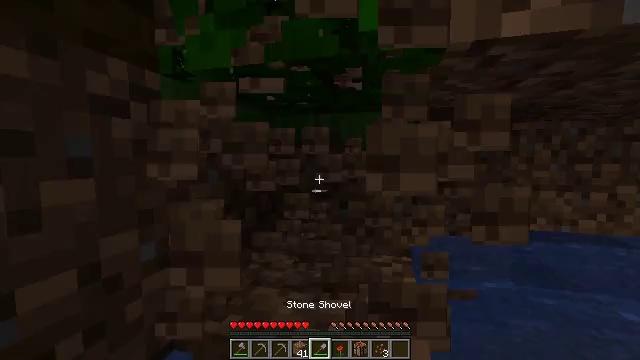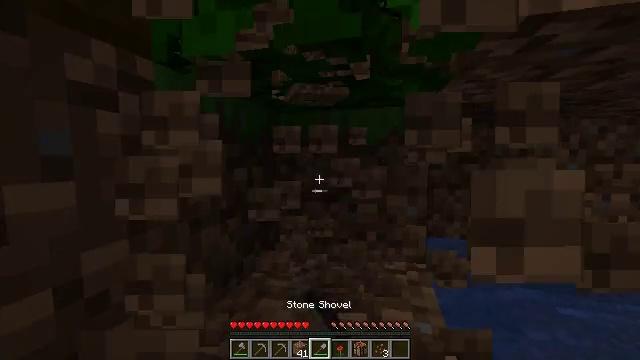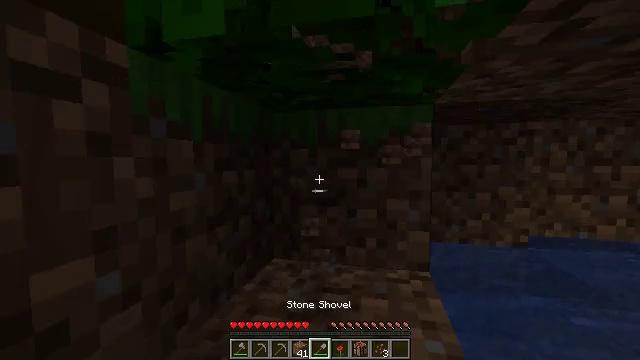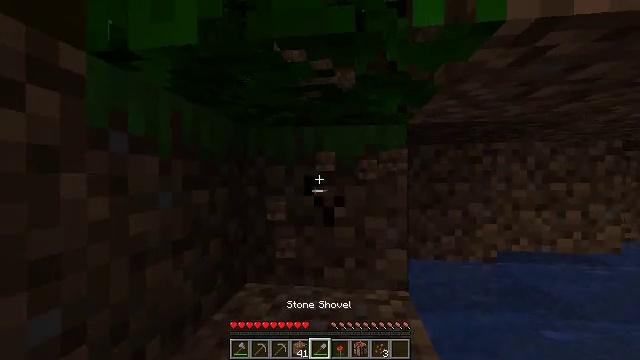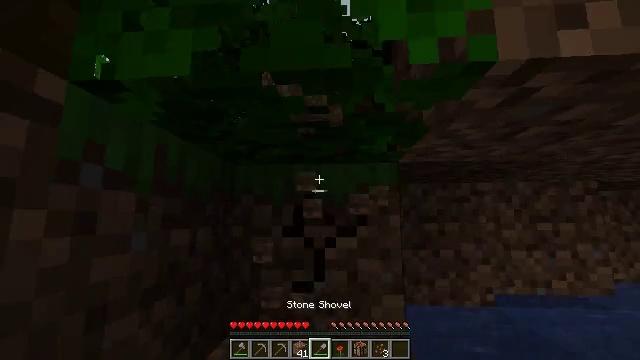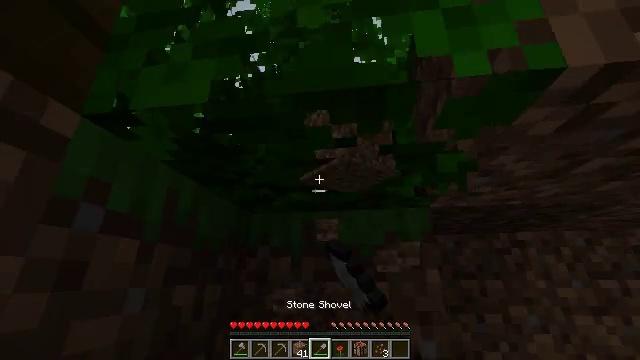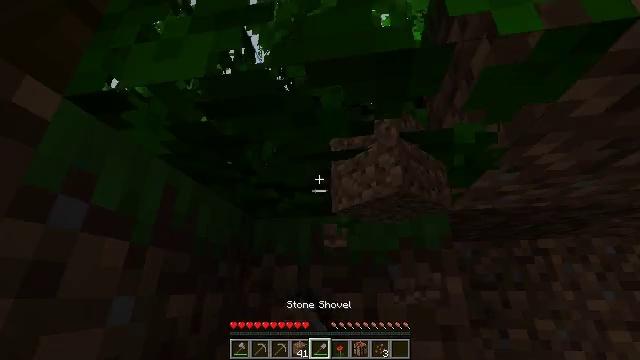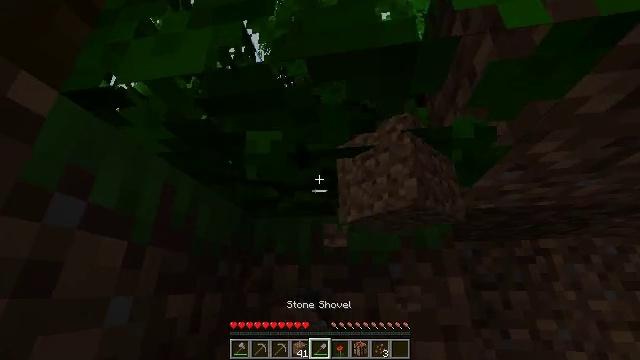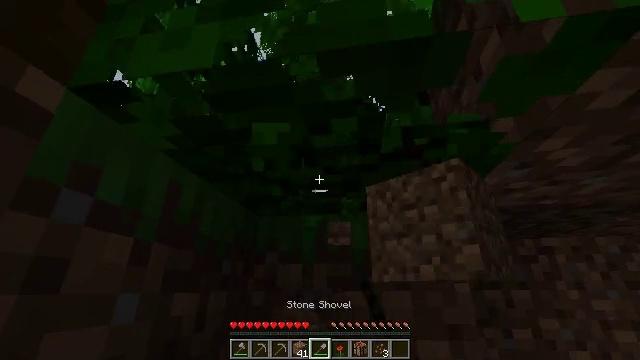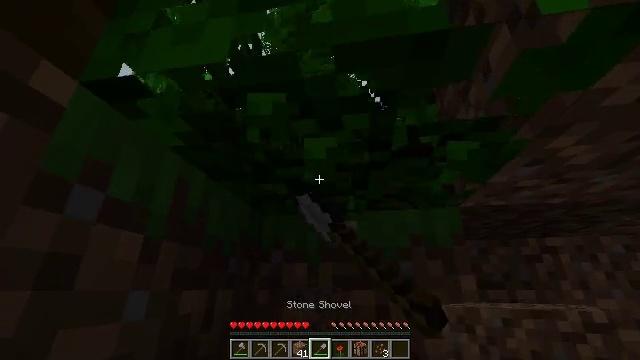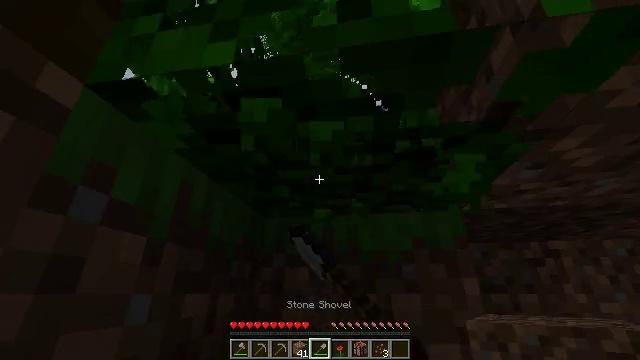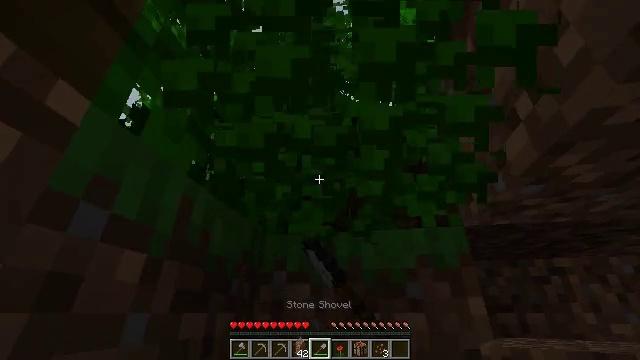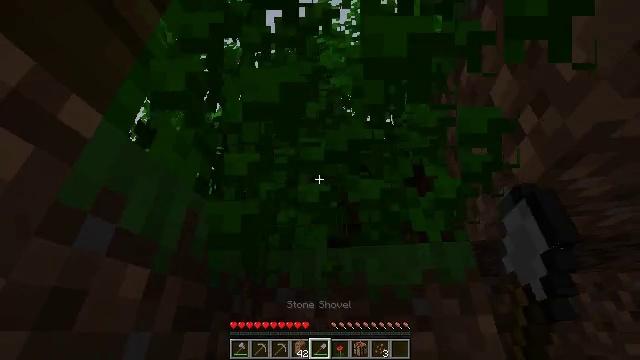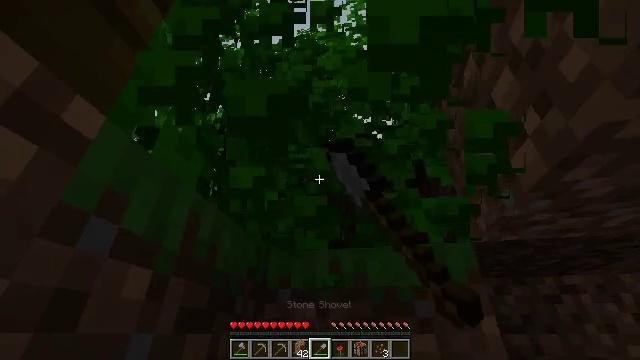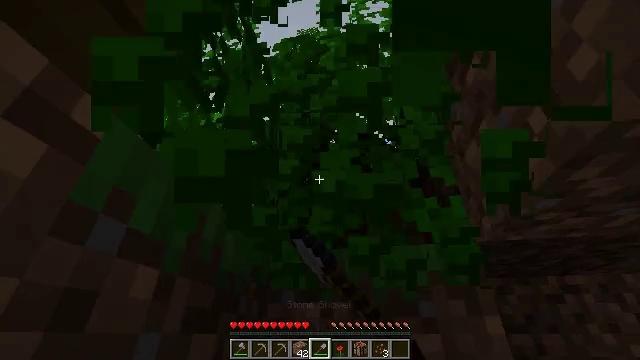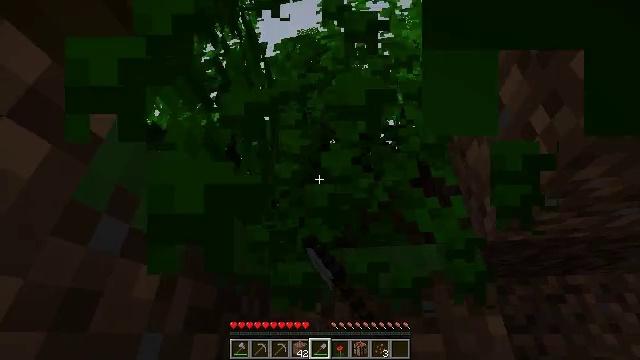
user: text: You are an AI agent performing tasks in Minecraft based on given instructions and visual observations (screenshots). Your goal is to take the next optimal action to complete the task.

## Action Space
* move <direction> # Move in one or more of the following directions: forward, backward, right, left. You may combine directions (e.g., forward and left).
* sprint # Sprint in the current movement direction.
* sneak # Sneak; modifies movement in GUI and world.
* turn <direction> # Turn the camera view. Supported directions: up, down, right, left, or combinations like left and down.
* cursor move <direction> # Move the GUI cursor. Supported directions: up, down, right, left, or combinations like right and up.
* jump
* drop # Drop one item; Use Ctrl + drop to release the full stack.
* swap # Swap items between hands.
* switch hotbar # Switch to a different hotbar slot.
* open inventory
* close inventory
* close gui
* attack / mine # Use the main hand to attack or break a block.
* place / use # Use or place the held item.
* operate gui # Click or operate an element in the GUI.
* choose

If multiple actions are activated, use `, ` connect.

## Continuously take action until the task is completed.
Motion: motion action
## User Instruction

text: Gather oak leaves by attacking.
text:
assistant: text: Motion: move forward, attack / mine
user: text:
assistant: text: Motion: move forward, turn right, attack / mine
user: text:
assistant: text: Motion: move forward, turn right and up, attack / mine
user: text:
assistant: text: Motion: move forward, turn right and up, attack / mine
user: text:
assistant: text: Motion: move forward, turn left and up, attack / mine
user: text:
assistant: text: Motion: move forward, turn left and up, attack / mine
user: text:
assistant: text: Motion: move forward, attack / mine
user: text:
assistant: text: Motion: move forward, attack / mine
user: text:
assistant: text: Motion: attack / mine
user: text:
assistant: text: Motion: attack / mine
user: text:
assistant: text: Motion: turn up, attack / mine
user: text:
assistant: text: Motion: move forward, turn up, attack / mine
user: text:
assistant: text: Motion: move forward, attack / mine
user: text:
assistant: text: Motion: move forward, attack / mine
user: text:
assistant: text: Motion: move forward, attack / mine
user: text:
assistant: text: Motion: attack / mine